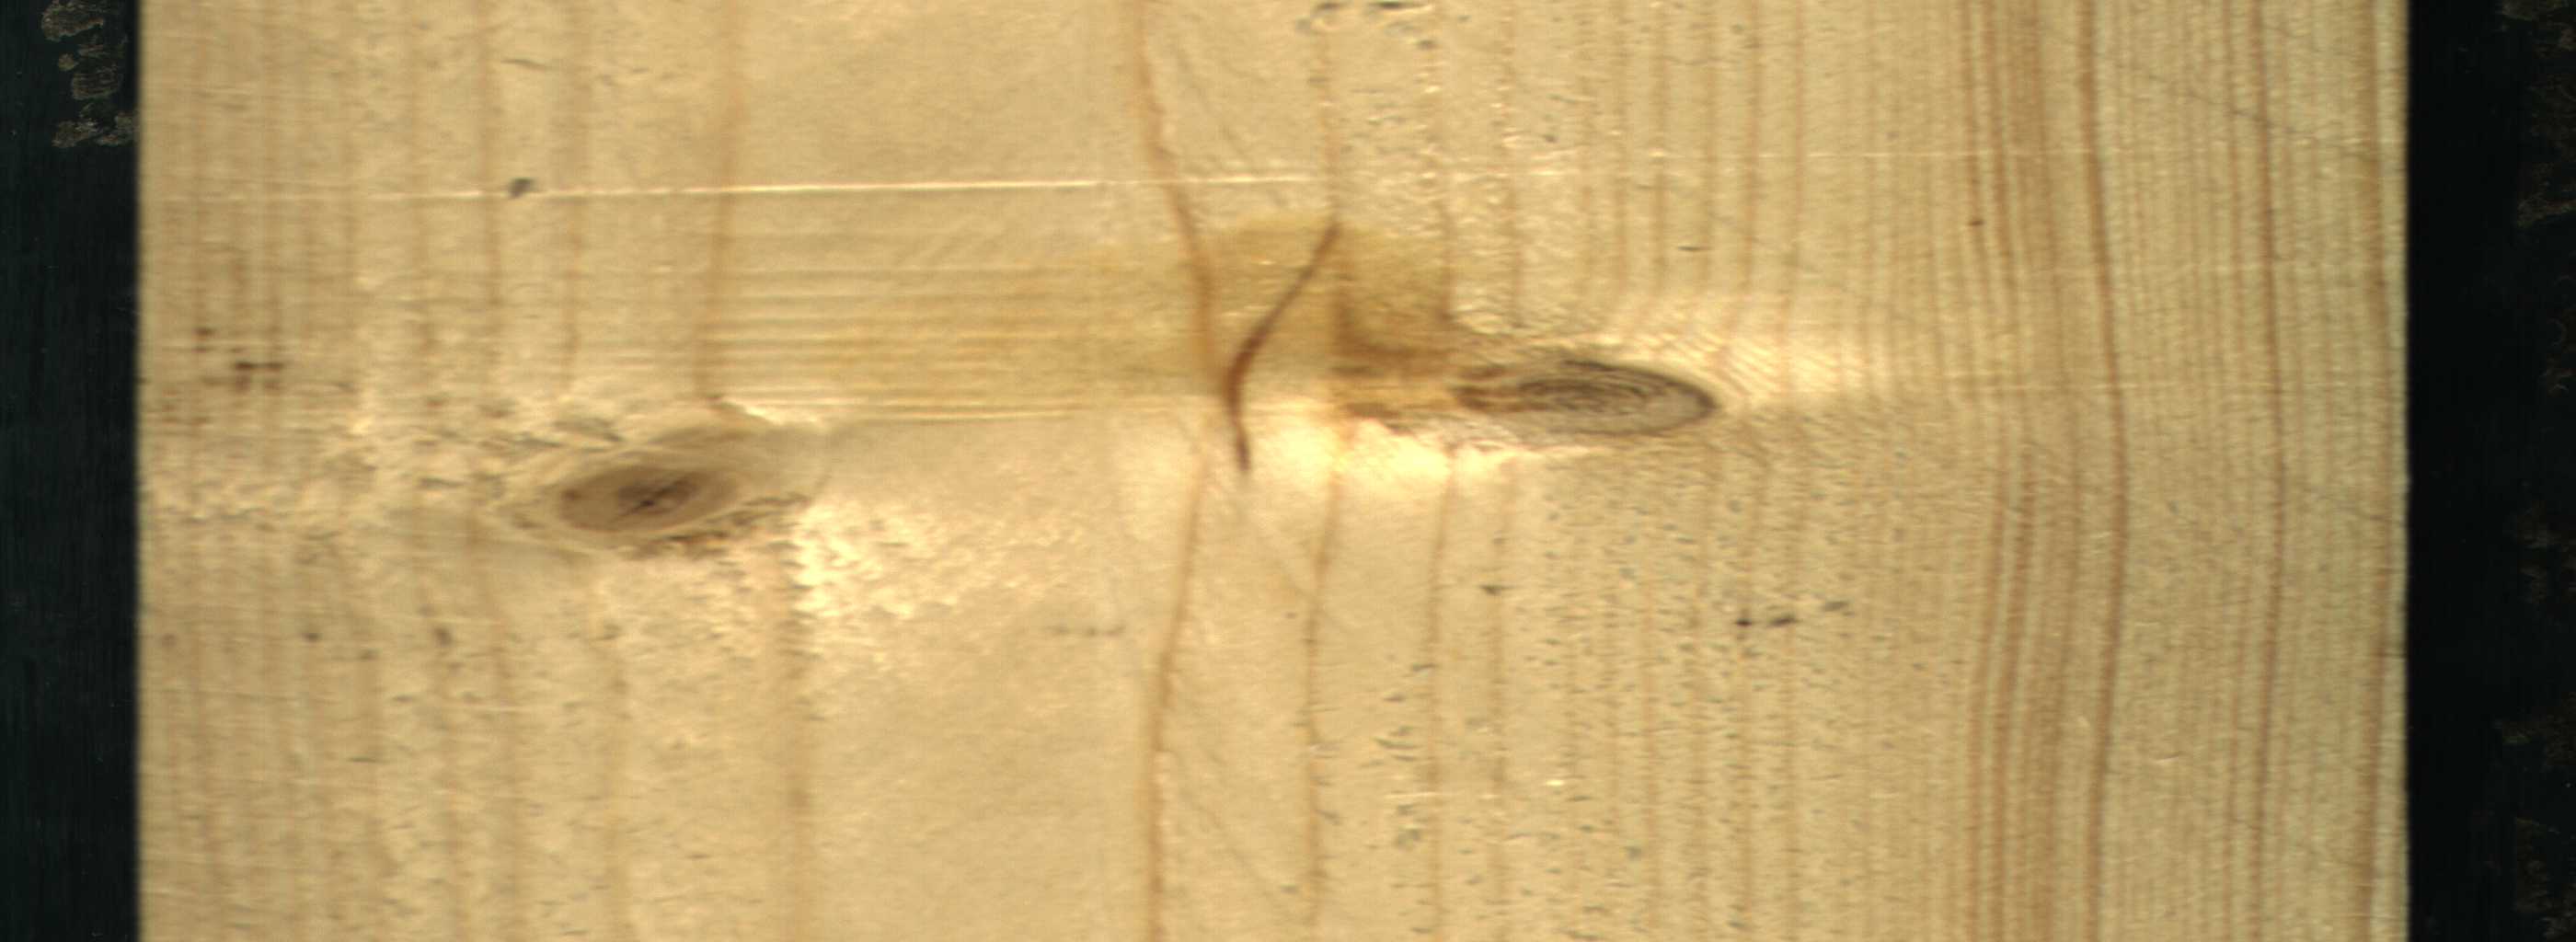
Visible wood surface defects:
resin
Live_Knot
Live_Knot